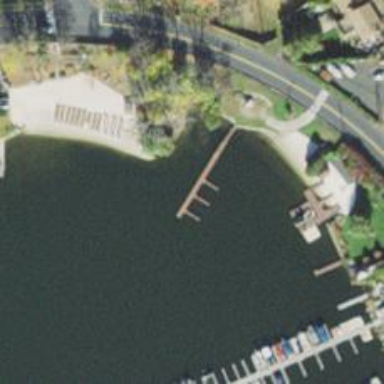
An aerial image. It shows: Man-made pier.